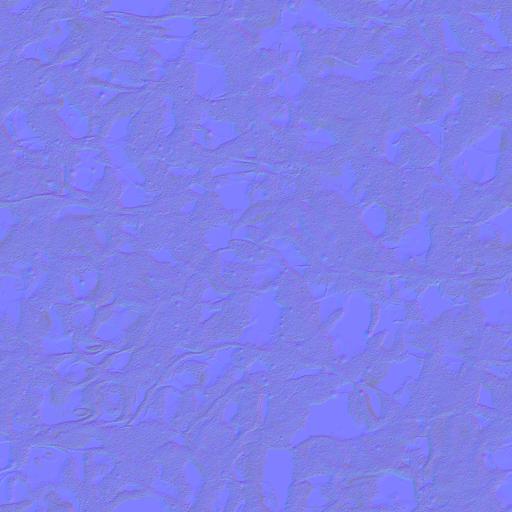
foam ocean sea soap